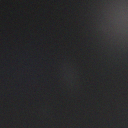
Screen state: off